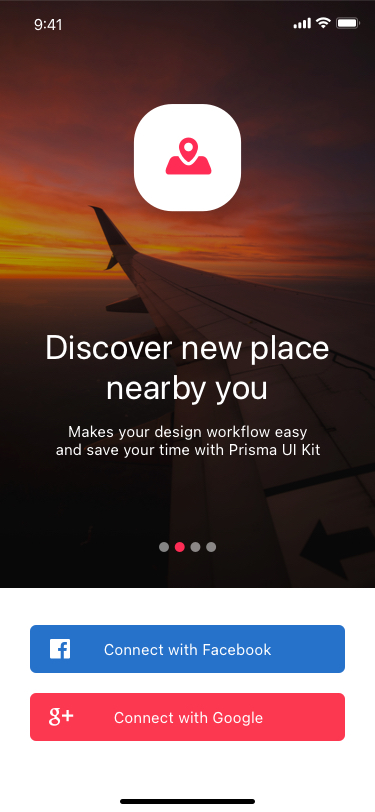
Text in this UI design:
Makes your design workflow easy and save your time with Prisma UI Kit
Discover new place
nearby you
Connect with Facebook
Connect with Google